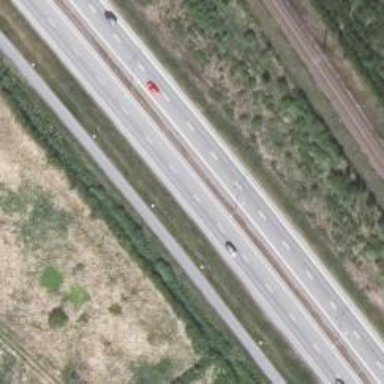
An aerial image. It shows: Trunk highway.